Field crop: maize
Growth stage: 1
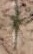
Species: salsola